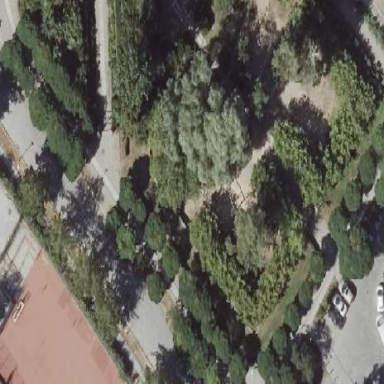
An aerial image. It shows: Playground area for leisure land.